Question: I'm interested in solving the following linear programming problem.

In this toy example, the second constraint tells me that 'x1 <= -1', that is, 'x1' must be negative, so the minimum value of 'x1' should be negative. Using 'lpSolveAPI', I coded up this toy example.
'''
library(lpSolveAPI)
my.lp <- make.lp(nrow = 2, ncol = 2)
set.column(my.lp, 1, c(1, 2))
set.column(my.lp, 2, c(3, 0))
set.objfn(my.lp, c(1, 0))
set.constr.type(my.lp, rep("<=", 2))
set.rhs(my.lp, c(-4, -2))
set.bounds(my.lp, lower = c(-Inf, -Inf), upper = c(Inf, Inf))
> my.lp
Model name:
C1 C2
Minimize 1 0
R1 1 3 <= -4
R2 2 0 <= -2
Kind Std Std
Type Real Real
Upper Inf Inf
Lower -Inf -Inf
'''
However, solving this linear programming problem in R gives me
'''
> solve(my.lp)
[1] 3
> get.variables(my.lp)
[1] 3.694738e-57 -2.681562e+154
> get.objective(my.lp)
[1] 1e+30
'''
'get.objective(my.lp)' returns a value of '1e+30' for 'x1', which clearly does not satisfy the second constraint. I specifically used 'set.bounds' so that 'x1, x2' can take any value on the real line, but I still did not get a negative number. Where did things go wrong?
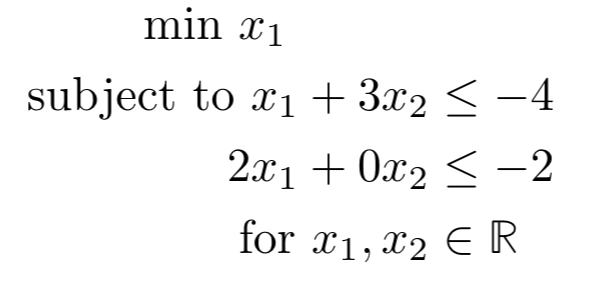
Answer: '''
library(CVXR)
x1 <- Variable(1)
x2 <- Variable(1)
# Problem definition
objective <- Minimize(x1)
constraints <- list(x1 + 3*x2 <= -4, 2*x1 + 0*x2 <= -2)
prob <- Problem(objective, constraints)
# Problem solution
sol <- solve(prob)
sol$value
# [1] -Inf
sol$status
# [1] "unbounded"
'''